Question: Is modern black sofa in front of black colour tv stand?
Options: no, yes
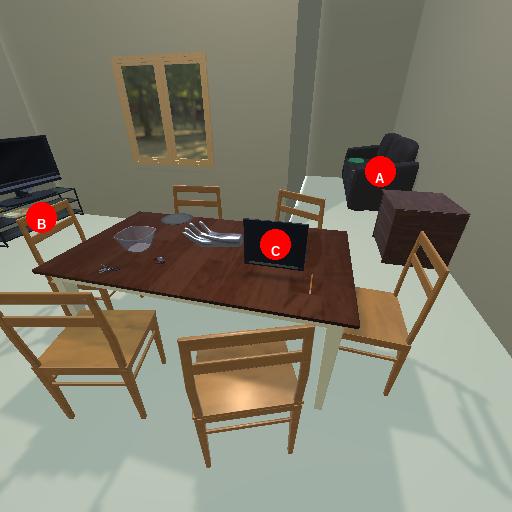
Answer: no